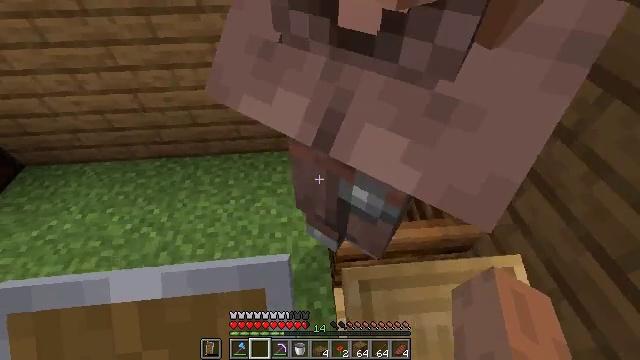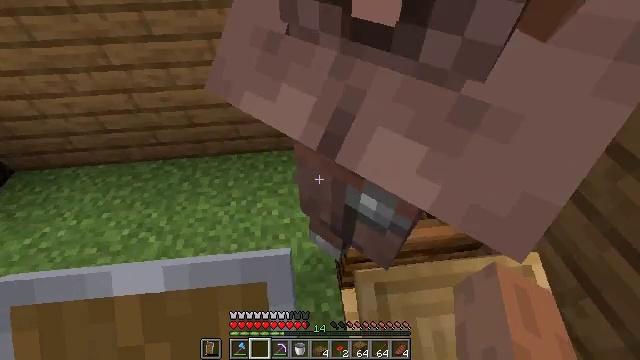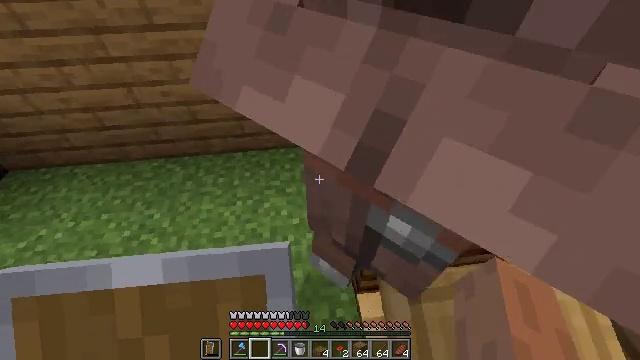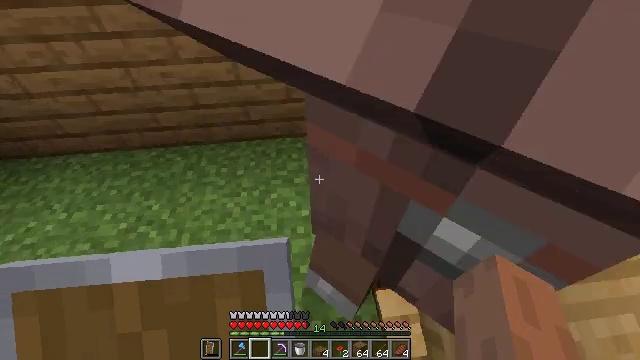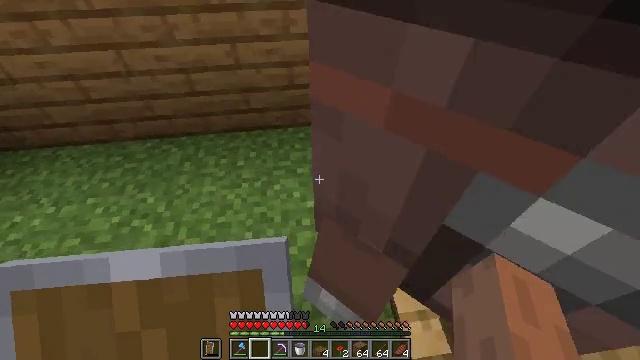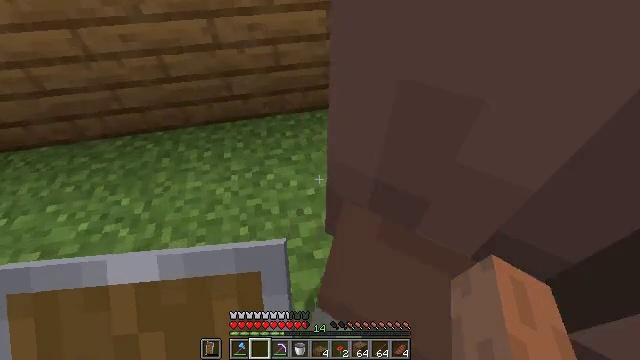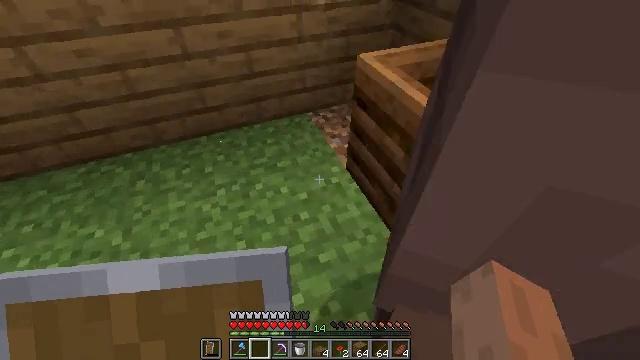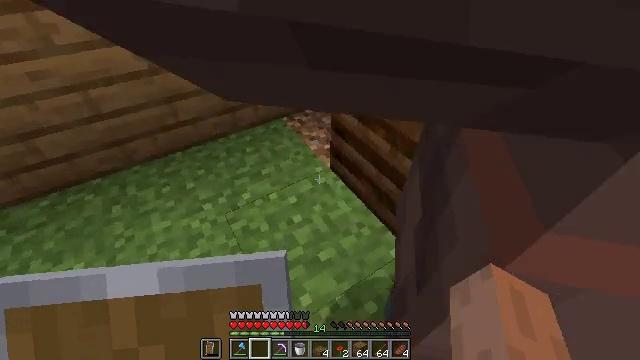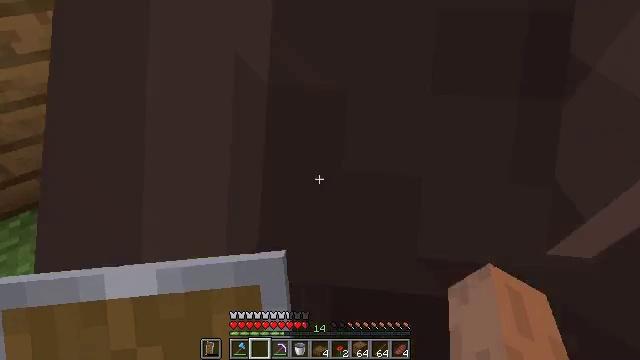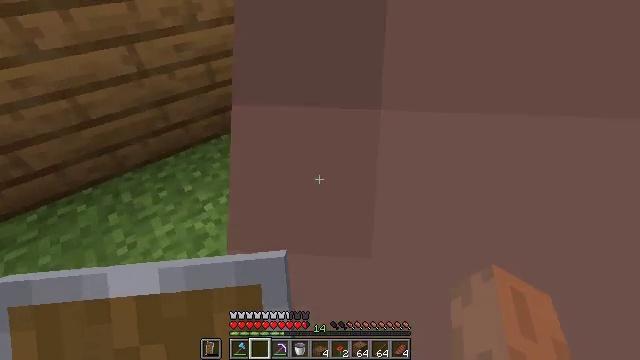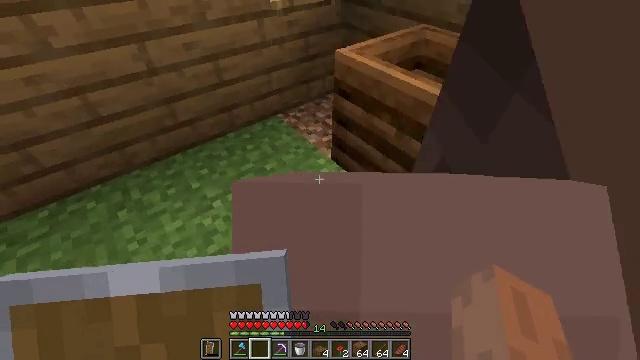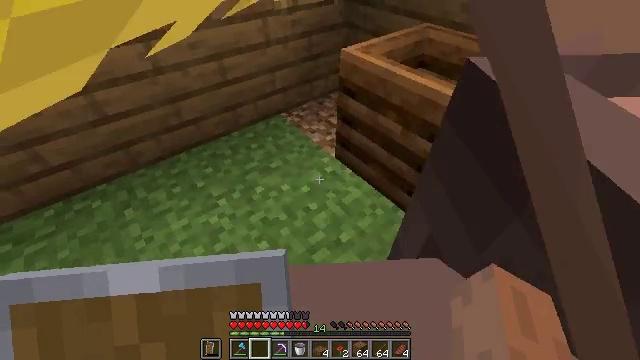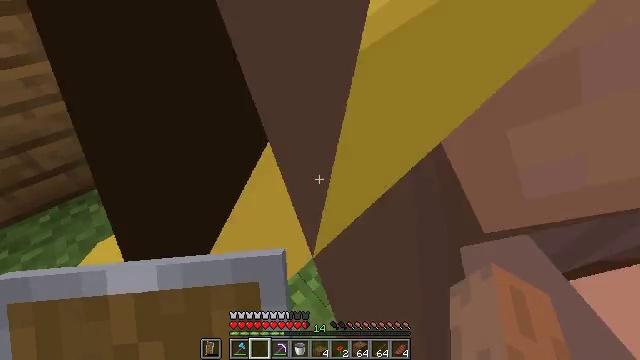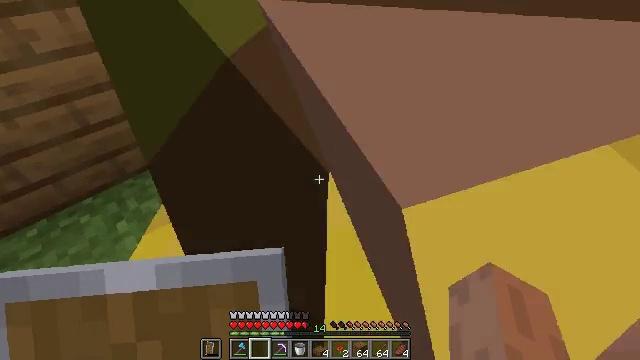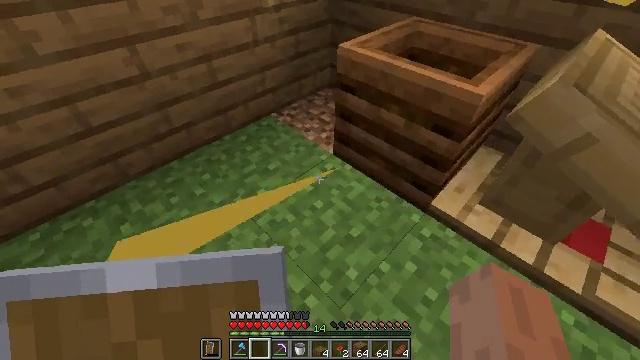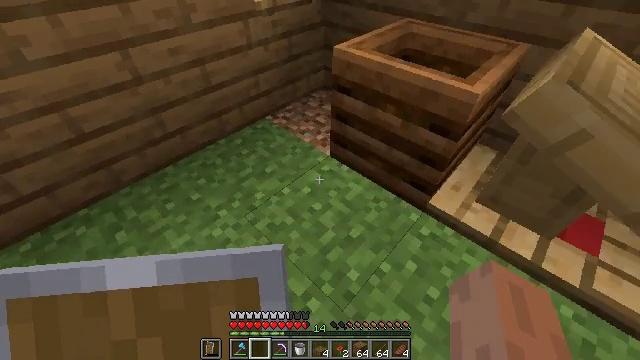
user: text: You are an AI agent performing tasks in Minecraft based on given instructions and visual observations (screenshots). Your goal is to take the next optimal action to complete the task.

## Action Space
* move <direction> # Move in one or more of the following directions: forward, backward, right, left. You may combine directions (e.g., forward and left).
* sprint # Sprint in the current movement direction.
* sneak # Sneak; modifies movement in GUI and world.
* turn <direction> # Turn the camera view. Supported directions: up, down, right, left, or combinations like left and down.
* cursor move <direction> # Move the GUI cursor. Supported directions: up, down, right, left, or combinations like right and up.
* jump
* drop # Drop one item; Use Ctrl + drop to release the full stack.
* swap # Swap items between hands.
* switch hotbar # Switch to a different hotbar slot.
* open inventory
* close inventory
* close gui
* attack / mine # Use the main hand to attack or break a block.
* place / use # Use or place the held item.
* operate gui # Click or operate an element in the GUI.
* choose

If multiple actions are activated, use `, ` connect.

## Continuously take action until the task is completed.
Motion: motion action
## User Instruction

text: Mine the composter block.
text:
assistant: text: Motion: move forward and move left, turn right
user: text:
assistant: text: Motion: move forward
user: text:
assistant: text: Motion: move forward
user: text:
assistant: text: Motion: move forward
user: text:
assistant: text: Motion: turn right and up
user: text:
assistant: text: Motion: turn right and up
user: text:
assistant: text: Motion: turn right and up
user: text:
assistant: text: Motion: turn right
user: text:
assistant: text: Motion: no_op
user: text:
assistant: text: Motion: no_op
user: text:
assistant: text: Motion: no_op
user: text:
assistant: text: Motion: turn right
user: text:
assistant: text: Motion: turn right, switch to hotbar 2
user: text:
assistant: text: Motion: switch to hotbar 2
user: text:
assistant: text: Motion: turn right, switch to hotbar 2
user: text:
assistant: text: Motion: turn right
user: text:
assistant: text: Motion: turn right
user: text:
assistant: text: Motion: turn right
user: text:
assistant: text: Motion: turn right
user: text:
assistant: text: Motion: turn right
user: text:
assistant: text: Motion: move left, turn right
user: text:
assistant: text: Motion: move left, turn right
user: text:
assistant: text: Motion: move left, turn right
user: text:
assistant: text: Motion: turn right
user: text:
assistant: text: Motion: turn right and up
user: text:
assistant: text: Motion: turn right
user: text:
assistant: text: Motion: turn right, switch to hotbar 1
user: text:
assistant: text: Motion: no_op
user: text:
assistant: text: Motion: turn right and up
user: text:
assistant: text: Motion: turn right and up